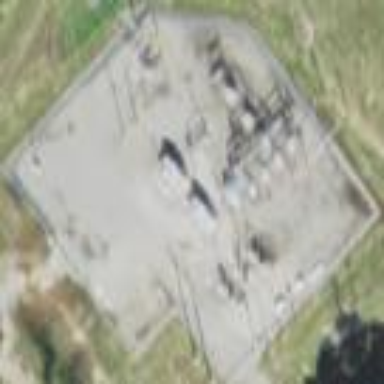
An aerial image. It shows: Distribution substation surrounded by fence.